Question: I'm trying to implement the css inner-text shadow solution found here: <URL>
Here's the twist:
I'm applying this to a submit button. I didn't think this would be an issue as the 'content: attr(title)' simply becomes 'content: attr(value)'. I've commented out all possible conflicting styles as well, but it won't take - has anyone experienced difficulty applying this to a submit button? Here's my full rails3, html css code:
My html.erb:
'''
<div class="row-submit" style="text-align: center">
<div class="form-create">
<table>
<tr>
<td class='facebox-save'>
<input id="lock_submit" class="btn-submit" type="submit" name="commit" value="Save">
</td>
</tr>
</table>
</div>
</div>
'''
My css:
'''
.form .row-submit .btn-submit{
display: block;
position: relative;
width: 600px;
height: 300px;
color: black;
font-family: sans-serif;
font-weight: 700;
font-size: 7em;
letter-spacing: 1px;
border-radius: 6px;
border: 1px solid #4e7732;
cursor: pointer;
background: #7faa3d; /* Old browsers */
/* IE9 SVG, needs conditional override of 'filter' to 'none' */
background: url(data:image/svg+xml;base64,PD94bWwgdmVyc2lvbj0iMS4wIiA/Pgo8c3ZnIHhtbG5zPSJodHRwOi8vd3d3LnczLm9yZy8yMDAwL3N2ZyIgd2lkdGg9IjEwMCUiIGhlaWdodD0iMTAwJSIgdmlld0JveD0iMCAwIDEgMSIgcHJlc2VydmVBc3BlY3RSYXRpbz0ibm9uZSI+CiAgPGxpbmVhckdyYWRpZW50IGlkPSJncmFkLXVjZ2ctZ2VuZXJhdGVkIiBncmFkaWVudFVuaXRzPSJ1c2VyU3BhY2VPblVzZSIgeDE9IjAlIiB5MT0iMCUiIHgyPSIwJSIgeTI9IjEwMCUiPgogICAgPHN0b3Agb2Zmc2V0PSIwJSIgc3RvcC1jb2xvcj0iIzdmYWEzZCIgc3RvcC1vcGFjaXR5PSIxIi8+CiAgICA8c3RvcCBvZmZzZXQ9IjEwMCUiIHN0b3AtY29sb3I9IiM0ZTc3MzIiIHN0b3Atb3BhY2l0eT0iMSIvPgogIDwvbGluZWFyR3JhZGllbnQ+CiAgPHJlY3QgeD0iMCIgeT0iMCIgd2lkdGg9IjEiIGhlaWdodD0iMSIgZmlsbD0idXJsKCNncmFkLXVjZ2ctZ2VuZXJhdGVkKSIgLz4KPC9zdmc+);
background: -moz-linear-gradient(top, #7faa3d 0%, #4e7732 100%); /* FF3.6+ */
background: -webkit-gradient(linear, left top, left bottom, color-stop(0%,#7faa3d), color-stop(100%,#4e7732)); /* Chrome,Safari4+ */
background: -webkit-linear-gradient(top, #7faa3d 0%,#4e7732 100%); /* Chrome10+,Safari5.1+ */
background: -o-linear-gradient(top, #7faa3d 0%,#4e7732 100%); /* Opera 11.10+ */
background: -ms-linear-gradient(top, #7faa3d 0%,#4e7732 100%); /* IE10+ */
background: linear-gradient(to bottom, #7faa3d 0%,#4e7732 100%); /* W3C */
filter: progid:DXImageTransform.Microsoft.gradient( startColorstr='#7faa3d', endColorstr='#4e7732',GradientType=0 ); /* IE6-8 */
}
.btn-submit:before, .btn-submit:after {
content: attr(value);
color: rgba(255,255,255,.5);
position: absolute;
}
.btn-submit:before{ top: 1px; left: 1px}
.btn-submit:after{ top: 2px; left: 2px}
'''
The result: (no effect)

Maybe I just need another pair of eyes?
Thanks,
Sean
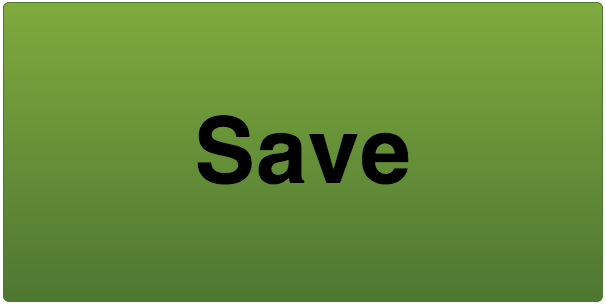
Answer: isn't it a bit easier mixing rgba() color and text shadow ? <URL>
HTML
'''
<input id="lock_submit" class="btn-submit" type="submit" name="commit" value="Save">
'''
CSS
'''
[value] {
font-size:80px;
padding:1em 2em;
background:#4E772C;
font-weight:bold;
color:rgba(0,0,0,0.5);
text-shadow:2px 2px 1px gray;
}
'''